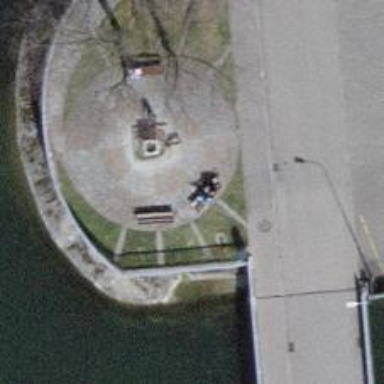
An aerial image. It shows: Brown bench in the vicinity.